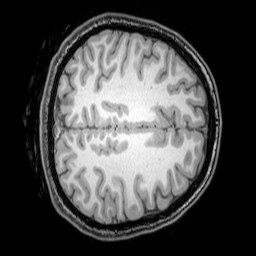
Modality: T1w
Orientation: axial
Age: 21
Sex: female
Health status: healthy
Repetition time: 0.081 s
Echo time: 0.037 s